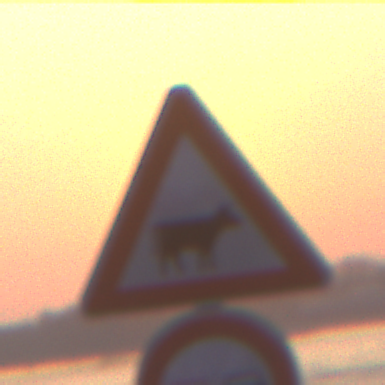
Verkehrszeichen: ViehtriebLinks
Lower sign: Ueberholverbot
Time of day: SunriseSunset
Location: Outdoor (Urban)
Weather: Clear
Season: NotSpecified
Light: Natural